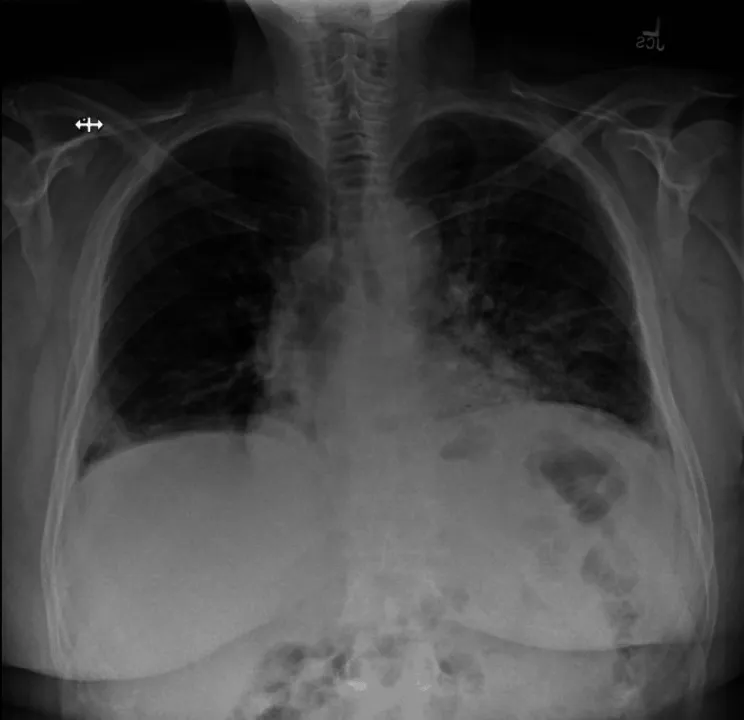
Chest X-ray on admission showed more perihilar interstitial prominence on the left than on the right.
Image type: radiology (x_ray)